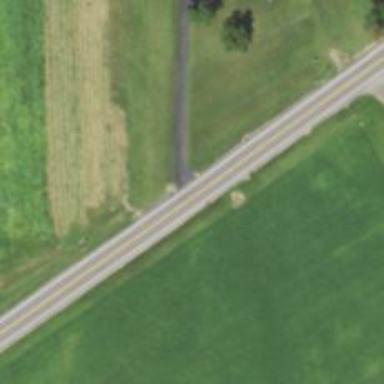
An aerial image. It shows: Primary highway.